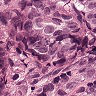
Metastatic tissue present: yes